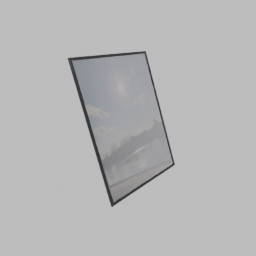
Label: decoration